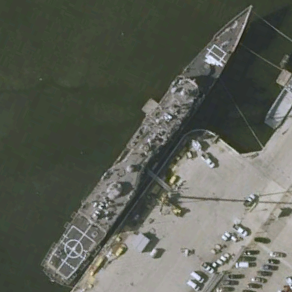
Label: cruiser